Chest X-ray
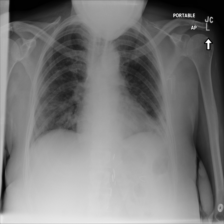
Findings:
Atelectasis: negative
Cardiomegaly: negative
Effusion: negative
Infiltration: negative
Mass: negative
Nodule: negative
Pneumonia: negative
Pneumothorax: negative
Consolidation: negative
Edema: negative
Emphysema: negative
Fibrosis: negative
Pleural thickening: negative
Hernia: negative